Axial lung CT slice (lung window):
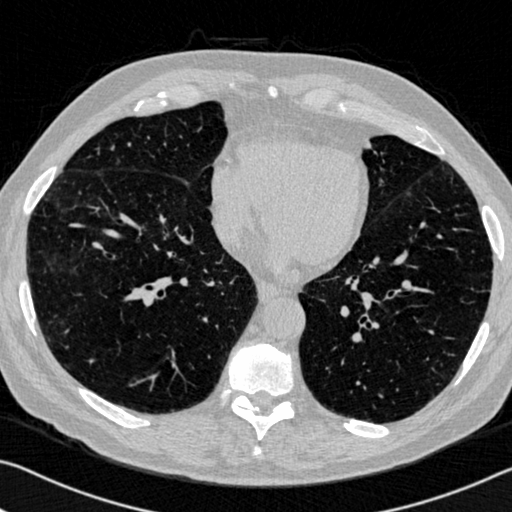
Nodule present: no